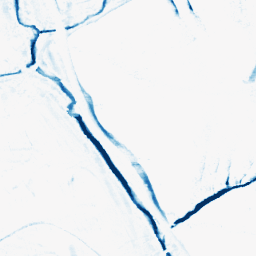
Category: morphological
Decomposition family: morphological_rect
Decomposition parameters: operation: closing
width: 10
height: 5
Upsampling method: sinc_hamming
Upsampling parameters: scale: 2
kernel_size: 4
Upsampling scale: 2